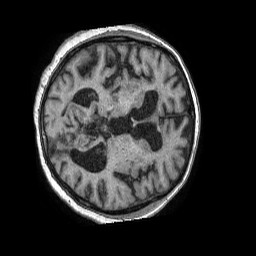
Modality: T1w
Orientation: axial
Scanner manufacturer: philips
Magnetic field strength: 1.5 T
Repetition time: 0.007791 s
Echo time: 0.003558 s